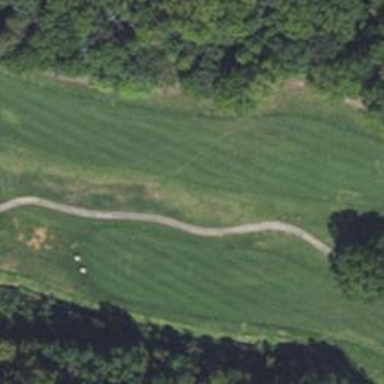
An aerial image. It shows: Golf hole.